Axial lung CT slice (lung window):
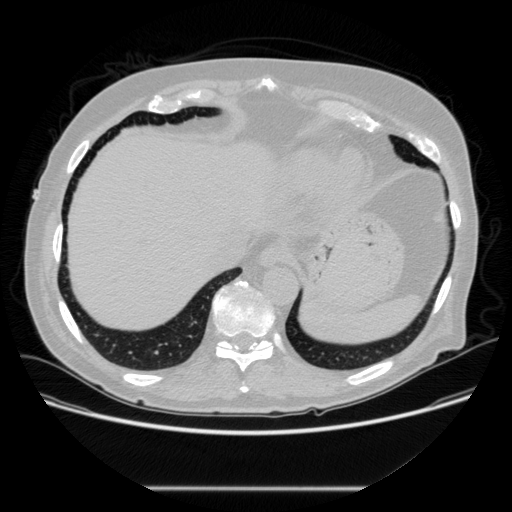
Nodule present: no